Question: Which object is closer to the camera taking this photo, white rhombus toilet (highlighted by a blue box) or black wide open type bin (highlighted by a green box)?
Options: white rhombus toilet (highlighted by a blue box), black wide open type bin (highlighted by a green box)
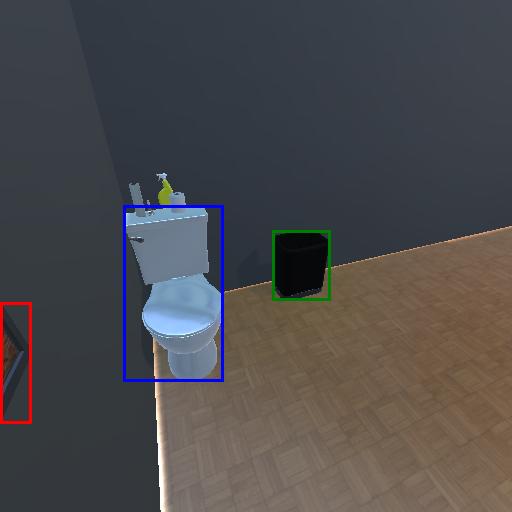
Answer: white rhombus toilet (highlighted by a blue box)